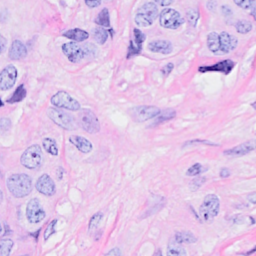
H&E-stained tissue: Breast